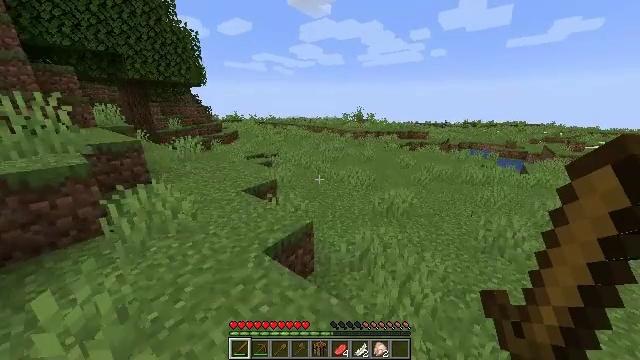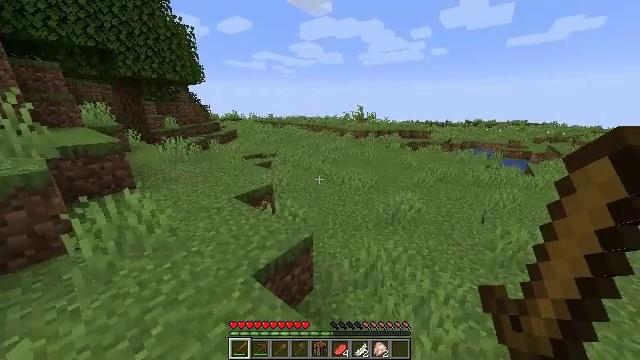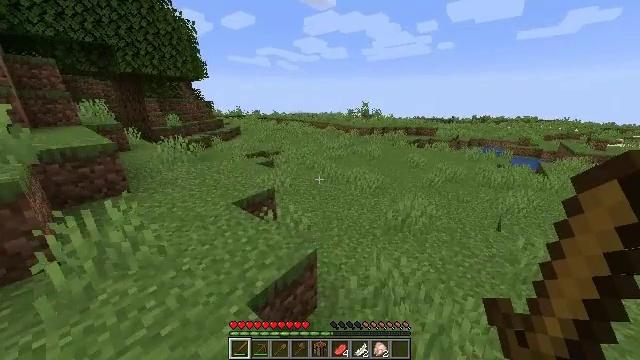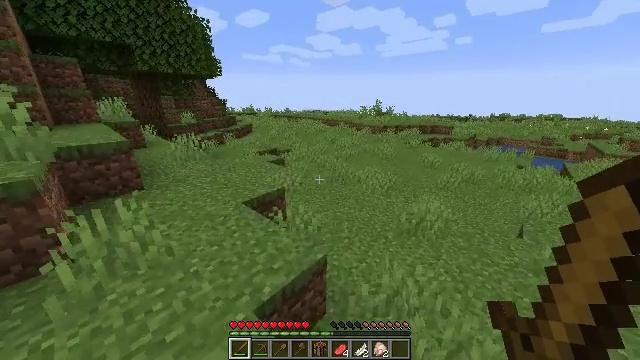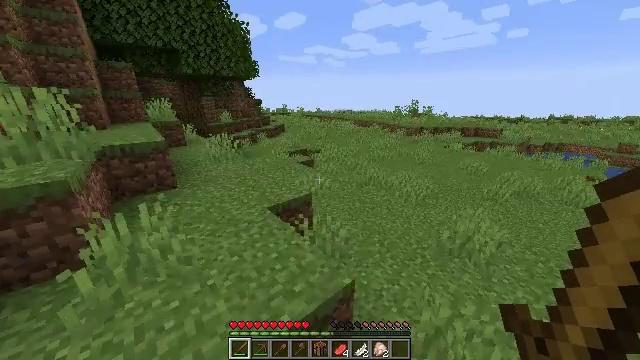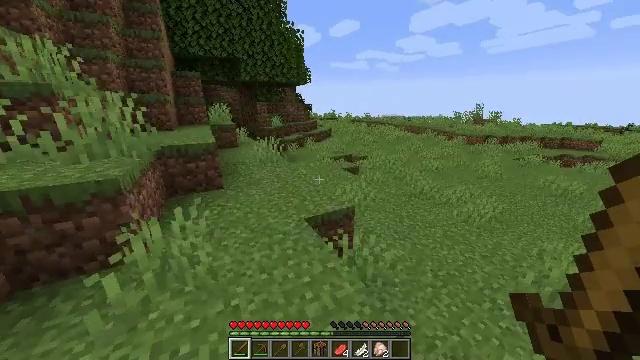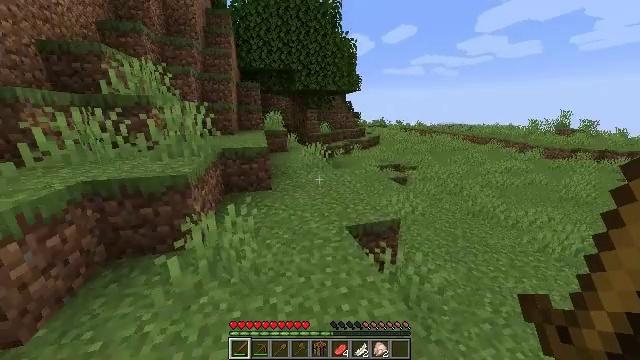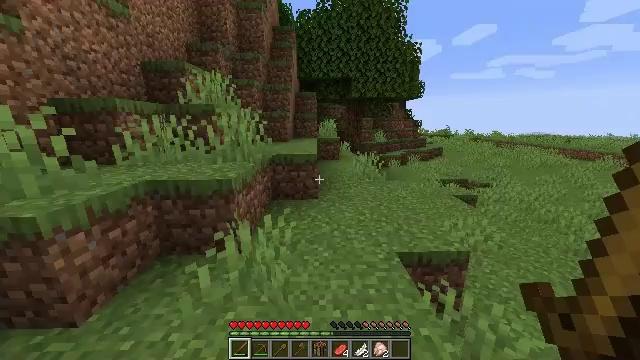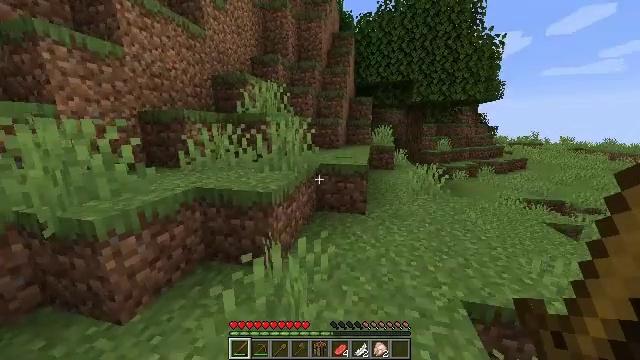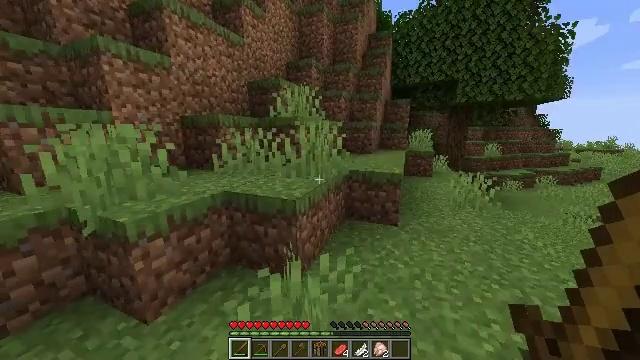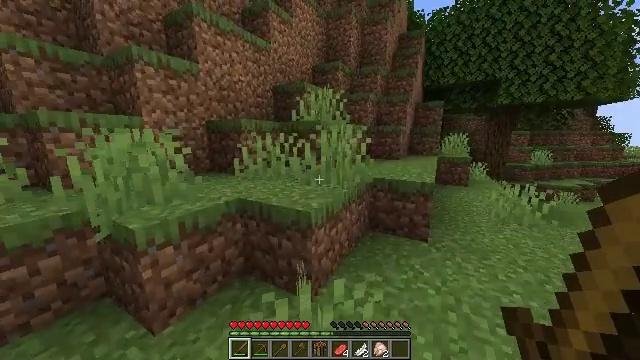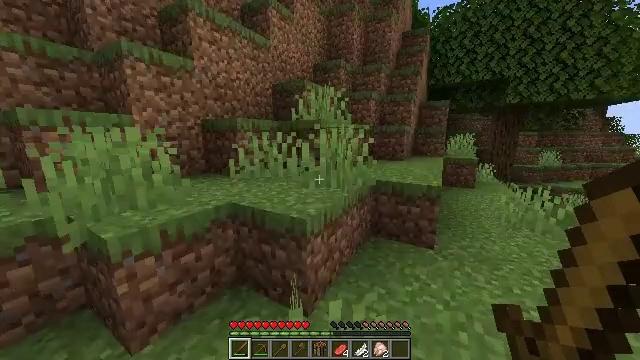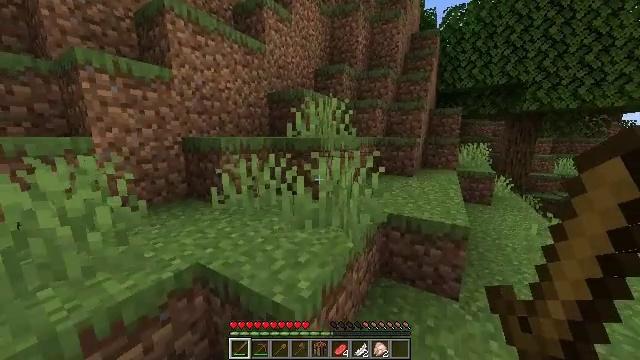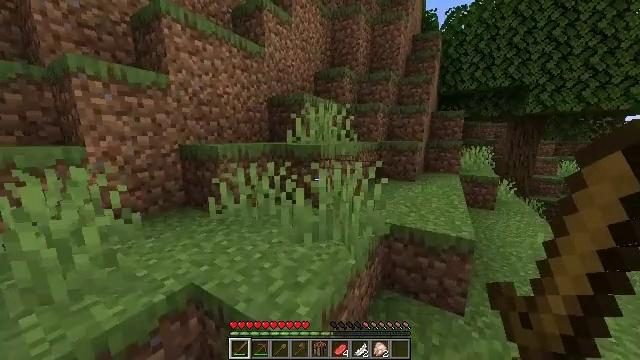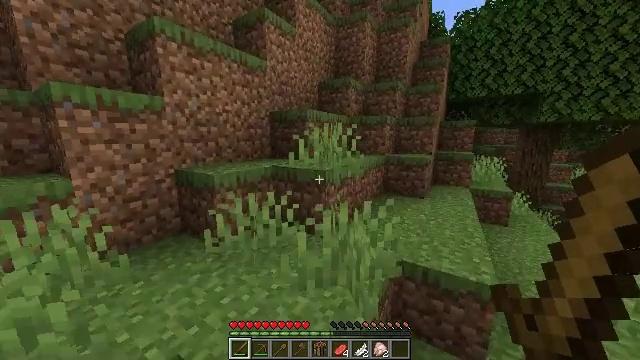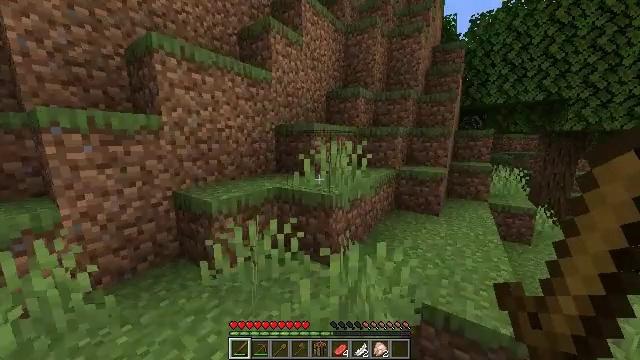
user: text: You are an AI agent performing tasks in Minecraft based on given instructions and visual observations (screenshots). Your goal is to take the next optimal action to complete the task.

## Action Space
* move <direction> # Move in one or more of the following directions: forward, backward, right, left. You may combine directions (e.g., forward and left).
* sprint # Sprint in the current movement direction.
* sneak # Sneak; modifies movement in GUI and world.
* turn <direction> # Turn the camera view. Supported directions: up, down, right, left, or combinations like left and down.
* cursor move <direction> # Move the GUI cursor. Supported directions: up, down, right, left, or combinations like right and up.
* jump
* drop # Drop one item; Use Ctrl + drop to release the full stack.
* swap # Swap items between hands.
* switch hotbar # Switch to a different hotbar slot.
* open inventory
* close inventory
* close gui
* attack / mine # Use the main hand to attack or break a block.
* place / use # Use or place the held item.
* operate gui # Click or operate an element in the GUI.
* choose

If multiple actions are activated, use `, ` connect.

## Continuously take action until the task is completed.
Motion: motion action
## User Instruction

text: Mine grass block from the ground.
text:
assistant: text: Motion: move forward, sprint
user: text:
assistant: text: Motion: move forward, sprint, turn left
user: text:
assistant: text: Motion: move forward, sprint, turn left
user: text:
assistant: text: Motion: move forward, sprint, turn left
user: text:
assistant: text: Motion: move forward, sprint, turn left and up
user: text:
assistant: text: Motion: move forward, sprint, turn left and up
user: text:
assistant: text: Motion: move forward, sprint, turn left and up
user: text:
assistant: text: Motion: move forward, sprint, turn left and up
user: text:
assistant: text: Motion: move forward, sprint, turn left
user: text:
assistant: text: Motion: move forward, sprint, turn left and up
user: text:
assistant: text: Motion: move forward, sprint
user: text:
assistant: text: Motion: move forward, sprint, jump
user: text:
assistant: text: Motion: move forward, sprint, jump
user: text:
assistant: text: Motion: move forward, sprint, turn left, jump
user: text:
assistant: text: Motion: move forward, sprint, turn left, jump
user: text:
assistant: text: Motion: move forward, sprint, turn left and up, jump
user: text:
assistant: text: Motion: move forward, sprint, turn left, jump
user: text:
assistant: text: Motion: move forward, sprint, turn left, jump
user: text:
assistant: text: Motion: move forward, sprint, turn left, jump
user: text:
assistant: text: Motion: move forward, sprint, turn left, jump
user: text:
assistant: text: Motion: move forward, sprint, jump
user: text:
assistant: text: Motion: move forward, sprint, jump
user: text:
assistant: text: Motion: move forward, sprint, jump
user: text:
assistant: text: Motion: move forward, sprint, jump
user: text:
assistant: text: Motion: move forward, sprint, jump
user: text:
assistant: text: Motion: move forward, sprint, jump
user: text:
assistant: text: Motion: move forward, sprint, turn right, jump
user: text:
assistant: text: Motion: move forward, sprint, turn right, jump
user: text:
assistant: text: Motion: move forward, sprint, turn right, jump
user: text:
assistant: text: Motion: move forward, sprint, turn right, jump